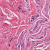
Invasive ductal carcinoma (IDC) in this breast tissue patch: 0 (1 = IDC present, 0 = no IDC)